Question: I'm hoping to build a visualization like in the picture. Could anyone offer some suggestions on the best Javascript or CSS visualization library to use? I'd prefer to use HighCharts since I'm familiar with it, but I'm not sure if the stacked bar chart is the best option here, though I think it would be relatively straightforward to implement. Any thoughts? If you could refer me to the appropriate docs/tutorials, that'd be great!

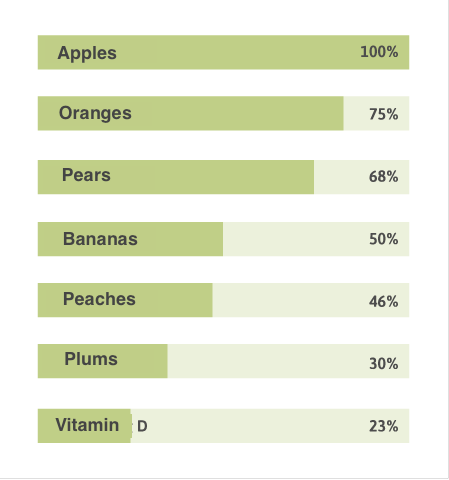
Answer: If you don't need some advanced functionality (interactivity) for this visualization, maybe some library could be an overkill.
If this case was my task, I would .
For more advanced visualization, I would use the <URL> library.